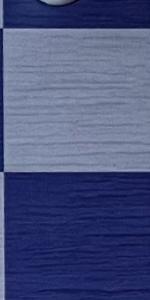
Label: Empty